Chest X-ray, AP view. Patient: 21 years old, sex F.
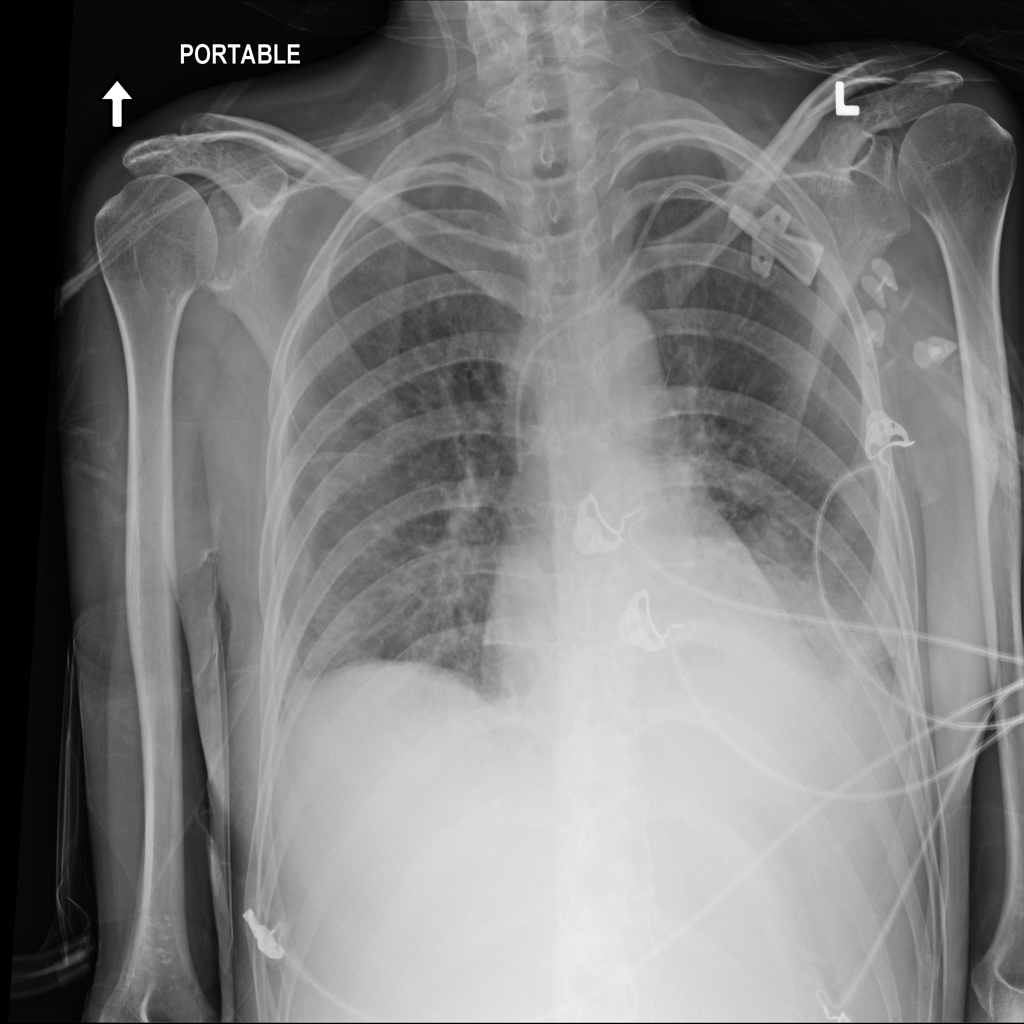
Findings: Atelectasis, Effusion